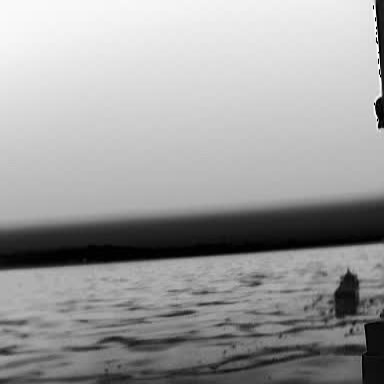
There is a liner in the infrared image.